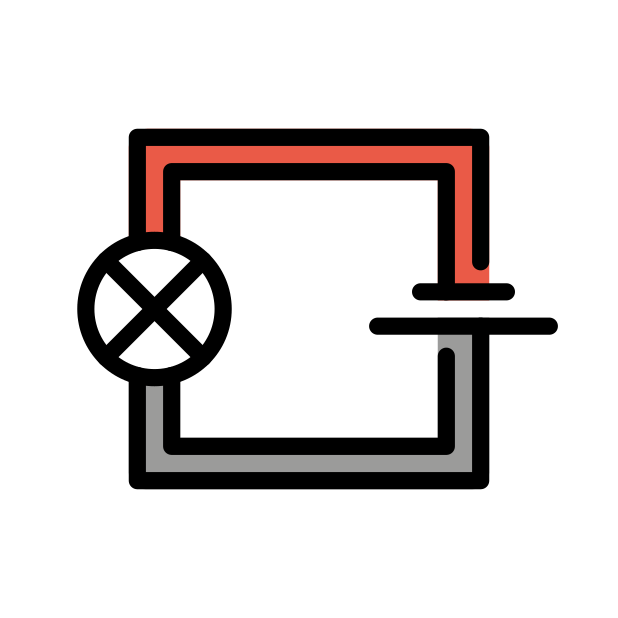
circuit